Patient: sex F, age 29
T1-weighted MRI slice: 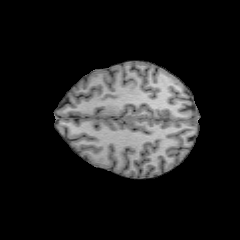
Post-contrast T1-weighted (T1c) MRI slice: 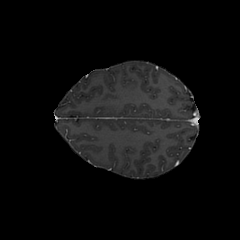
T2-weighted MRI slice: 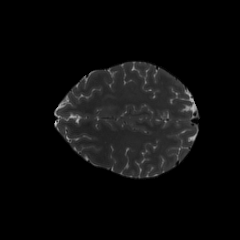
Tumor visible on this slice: no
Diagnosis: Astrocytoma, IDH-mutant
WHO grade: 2